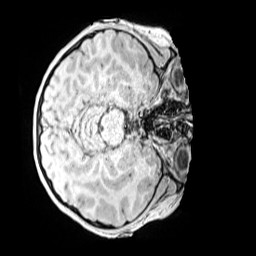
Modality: MP2RAGE
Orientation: axial
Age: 9
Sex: male
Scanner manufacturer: siemens
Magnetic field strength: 3 T
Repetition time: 4 s
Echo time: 0.00299 s